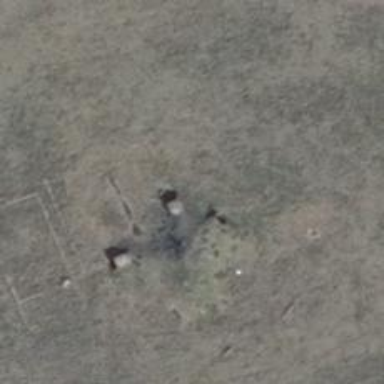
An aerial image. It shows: Military bunker.